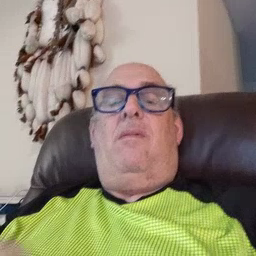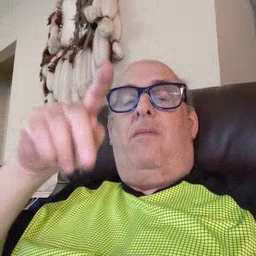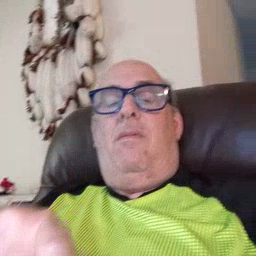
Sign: person